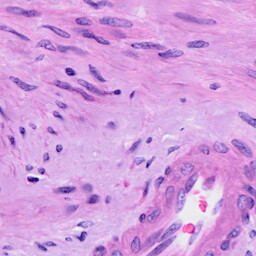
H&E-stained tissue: Cervix